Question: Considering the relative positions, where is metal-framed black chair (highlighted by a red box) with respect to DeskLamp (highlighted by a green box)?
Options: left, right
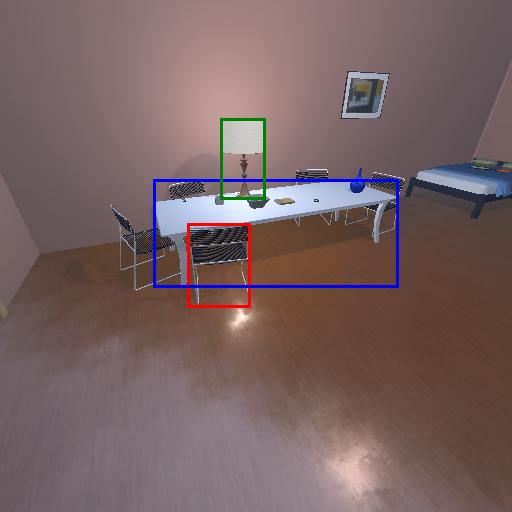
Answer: left